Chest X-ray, AP view. Patient: 50 years old, sex M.
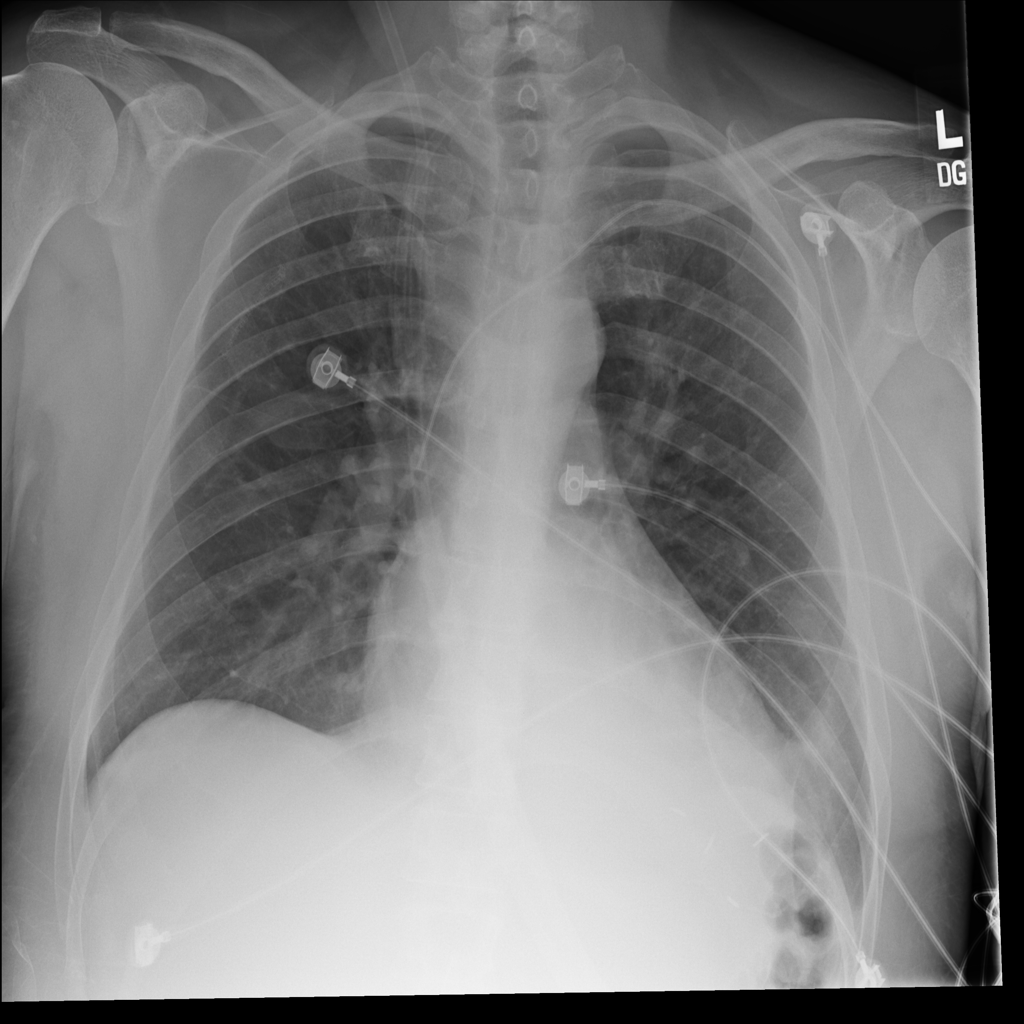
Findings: Effusion